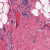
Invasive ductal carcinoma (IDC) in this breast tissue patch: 0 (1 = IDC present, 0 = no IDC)